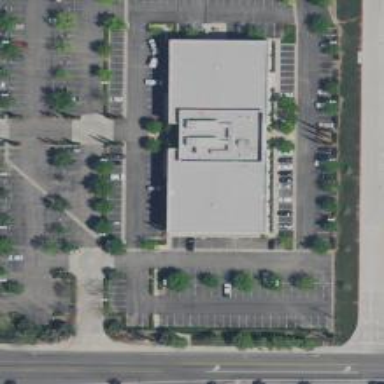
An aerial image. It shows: Parking space is available.